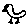
Label: bird